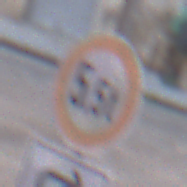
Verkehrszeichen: TatsaechlicheMasse
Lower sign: RichtungsangabeDurchPfeile5
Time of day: MorningAfternoon
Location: Outdoor (Urban)
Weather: PartlyCloudy
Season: NotSpecified
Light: Natural